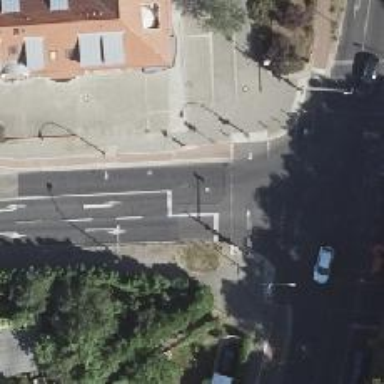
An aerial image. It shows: Road with traffic signals.